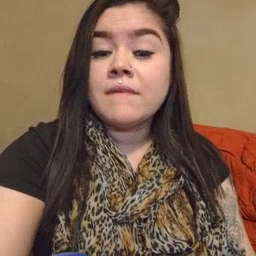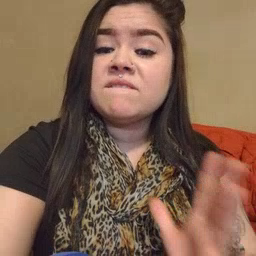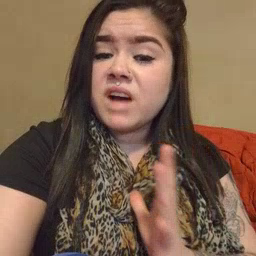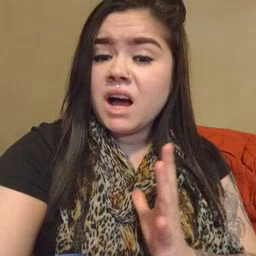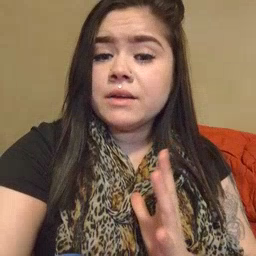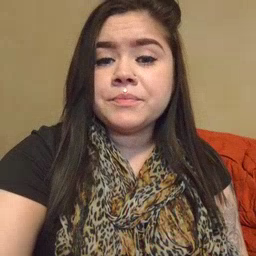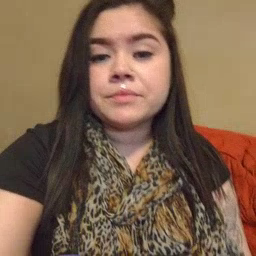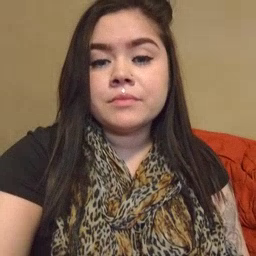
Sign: fine